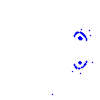
Particle: kaon